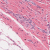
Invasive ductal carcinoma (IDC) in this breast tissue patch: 0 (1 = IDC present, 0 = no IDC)